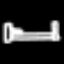
Label: bed